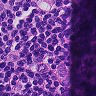
Metastatic tissue present: yes